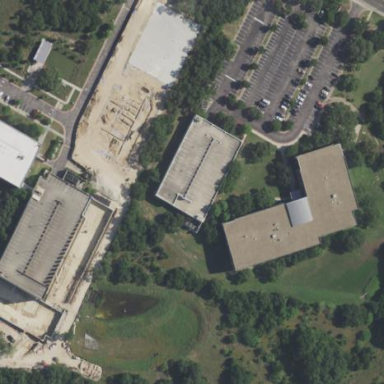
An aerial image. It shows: Office building.